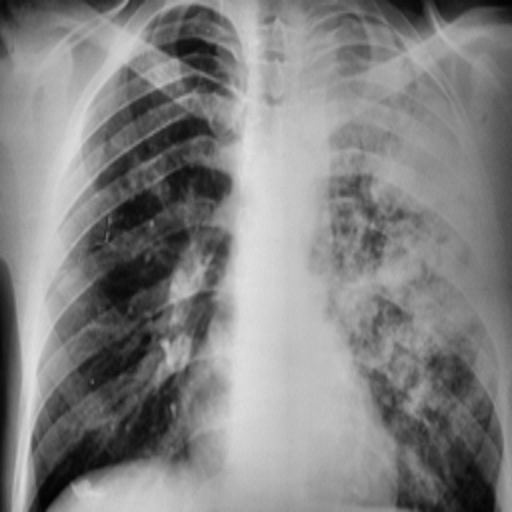
Finding: TUBERCULOSIS